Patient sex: M
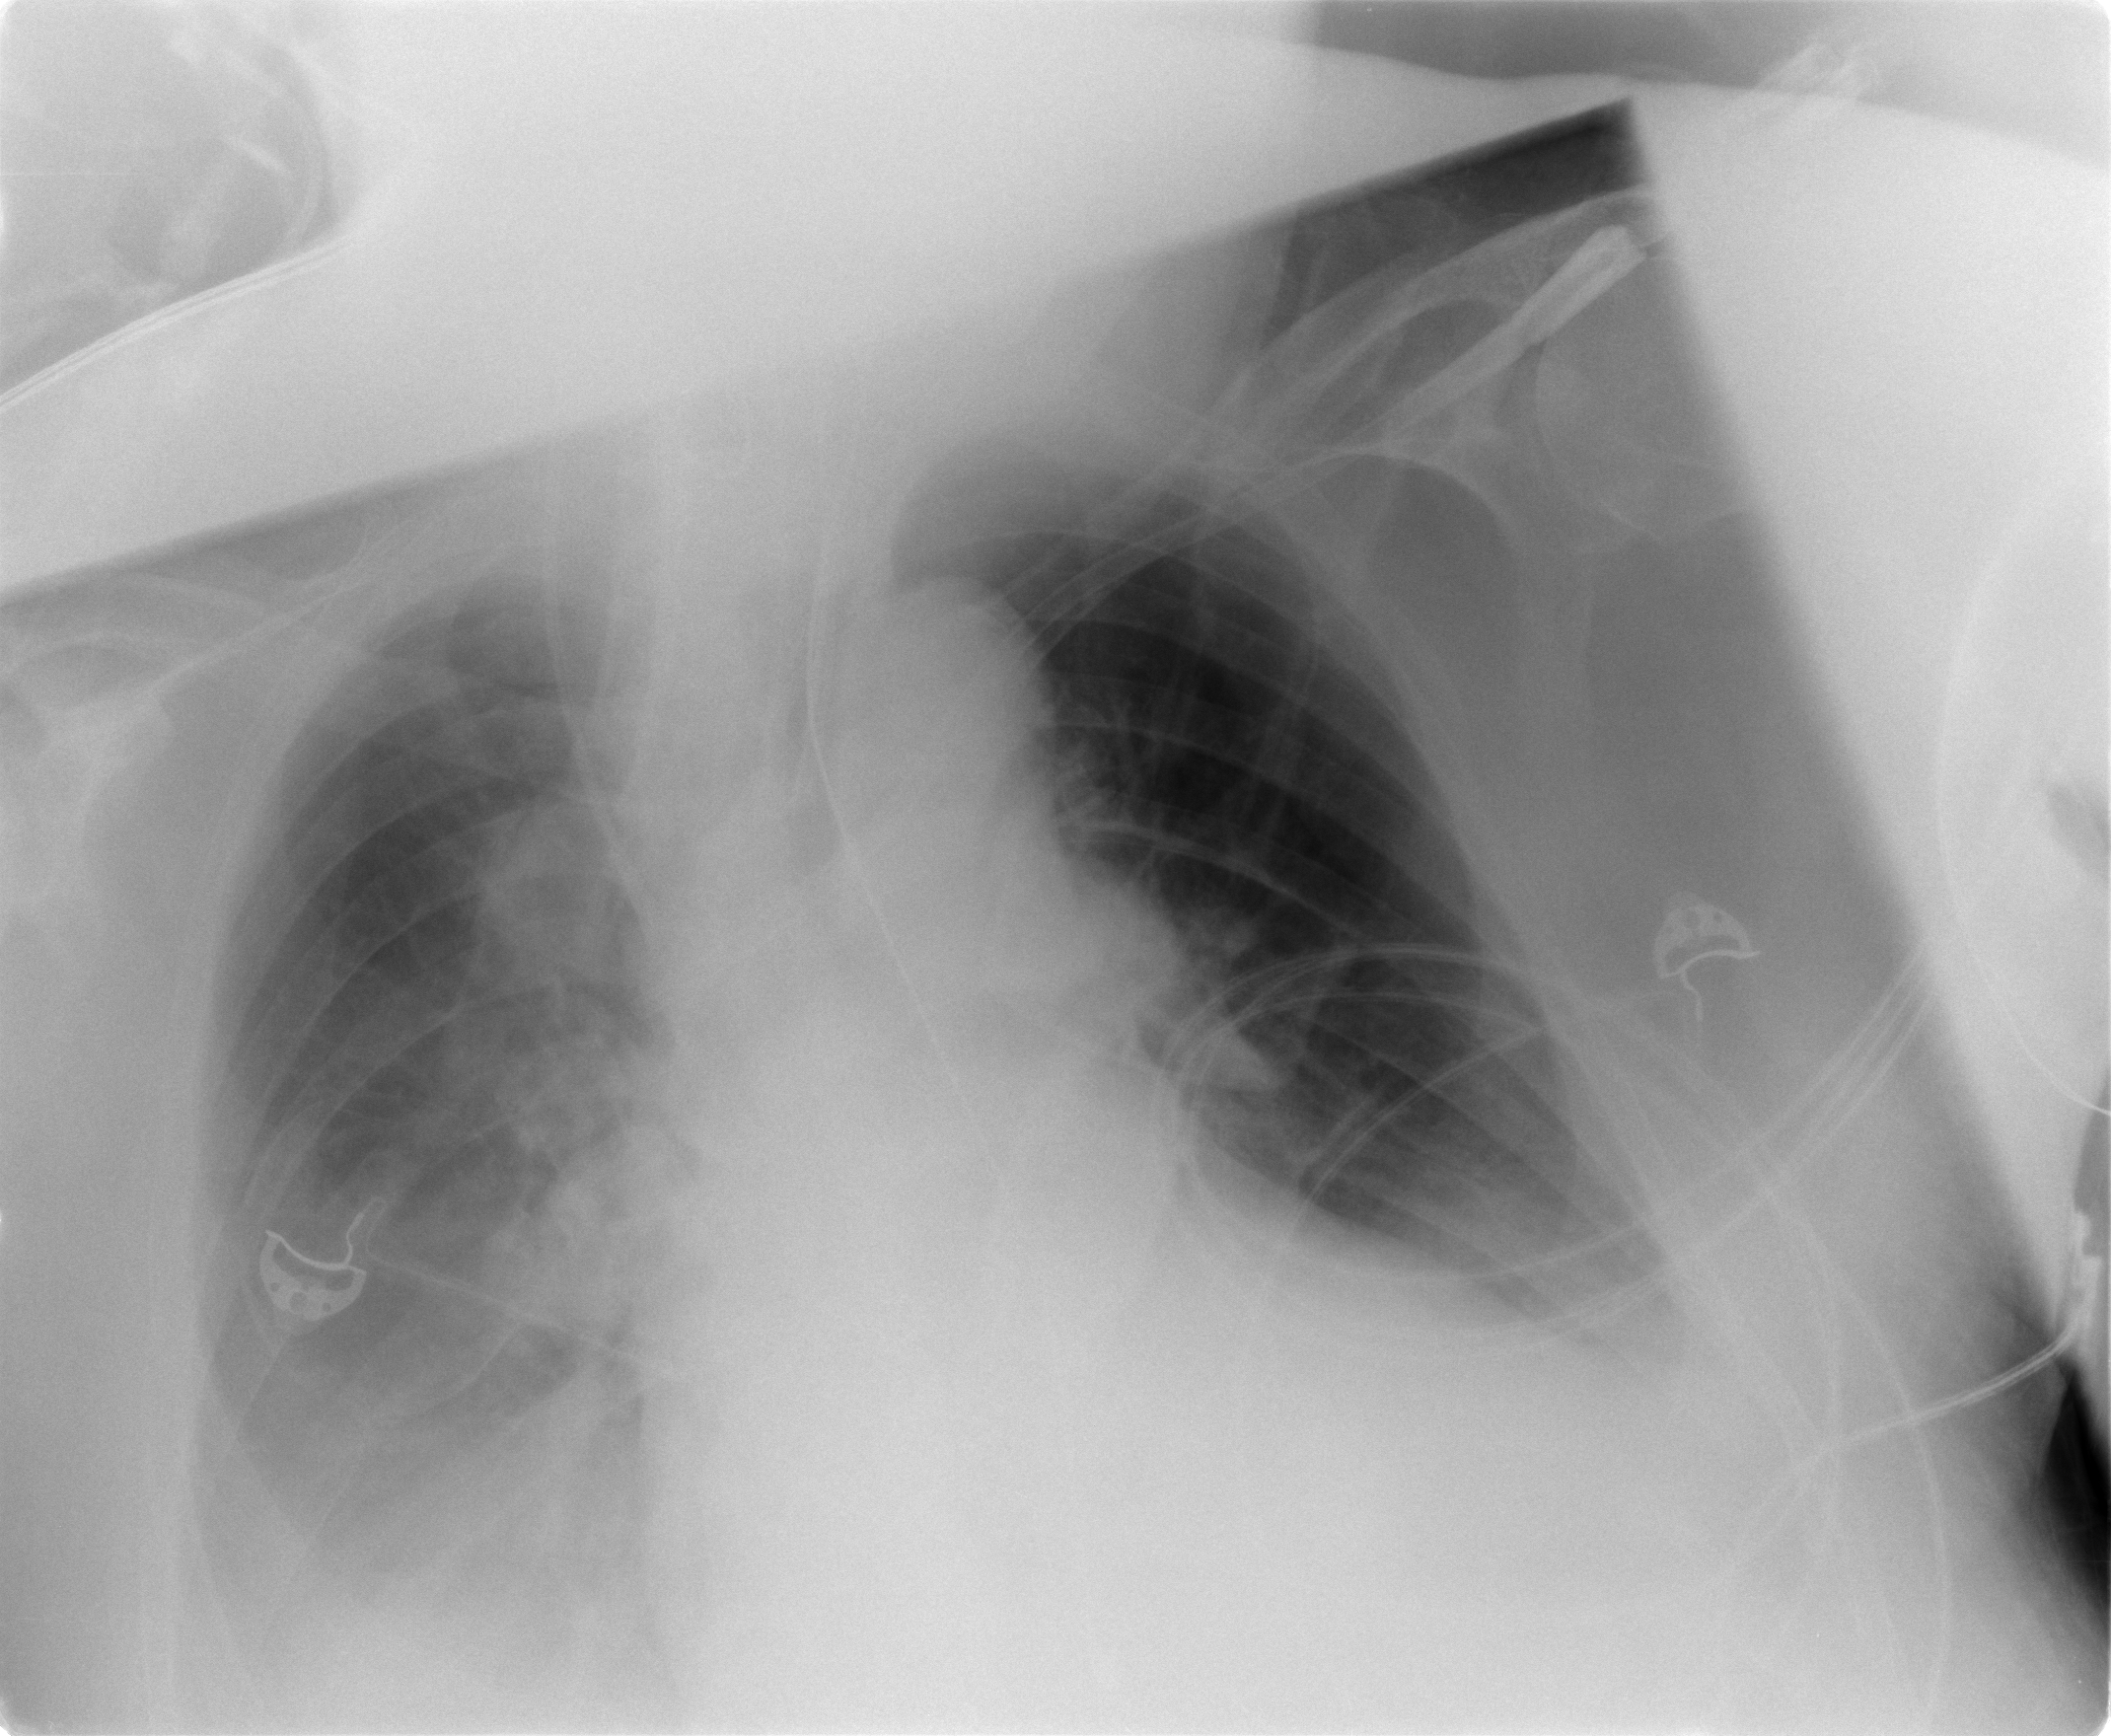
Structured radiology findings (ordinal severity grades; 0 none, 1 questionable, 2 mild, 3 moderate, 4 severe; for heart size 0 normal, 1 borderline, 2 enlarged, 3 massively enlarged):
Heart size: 2
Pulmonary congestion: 0
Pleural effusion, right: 2
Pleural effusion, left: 2
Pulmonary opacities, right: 0
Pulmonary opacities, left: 0
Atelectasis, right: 2
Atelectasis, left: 2